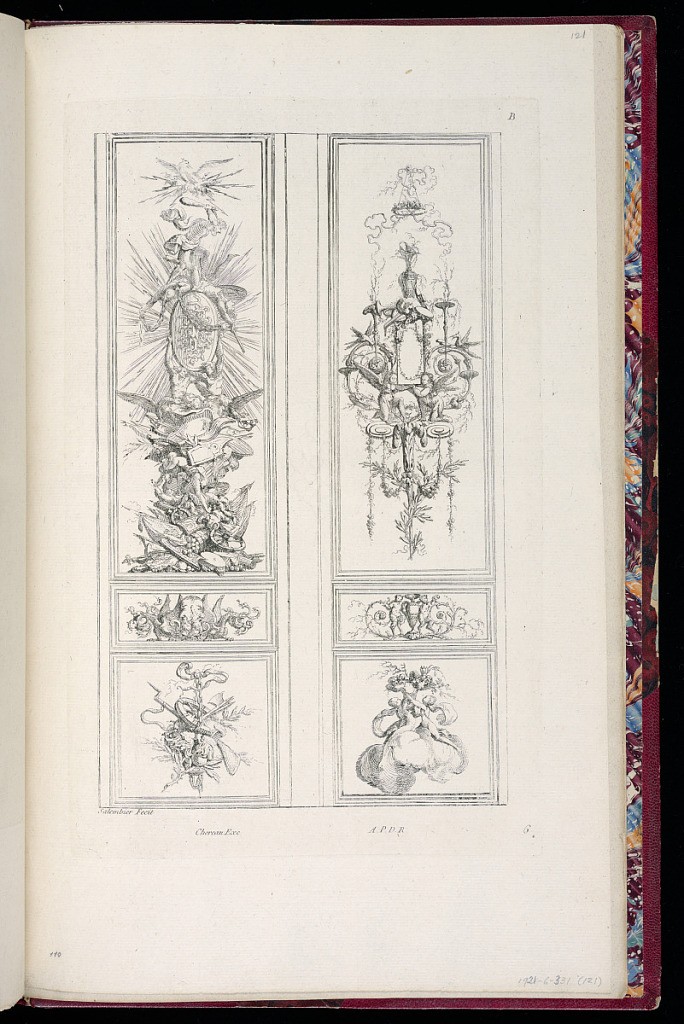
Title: Designs for Folding Doors or Panels
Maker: Henri Sallembier, French, ca. 1753 - 1820
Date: ca. 1780
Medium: Etching on off-white laid paper
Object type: Print
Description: Two designs for panels with grotesque ornamentation, trophies, nude female figures, a gorgon shield, and garland. The plate is signed and numbered.